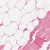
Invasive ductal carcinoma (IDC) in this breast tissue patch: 0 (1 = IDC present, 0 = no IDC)